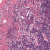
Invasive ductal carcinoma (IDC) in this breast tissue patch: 0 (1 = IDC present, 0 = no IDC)